Question: Let 'array[N]' an array of 'N' non-negative values. We're trying to recursively partition the array in two (2) subarrays, so that we can achieve the maximum "minimum-sum" of each subarray. The solution is described by the following recursion:

We want to calculate 'opt[0][N-1]'.
Let 'c[x][y]' denote the 'sum{array[i]}' from 'x' up to 'y' (including).
I have managed to unwind the recursion in the following C++ code snippet, using dynamic programming:
'''
for ( uint16_t K1 = 0; K1 < N; K1 ++ ) {
for ( uint16_t K2 = 0; K2 < N-K1; K2 ++ ) {
const uint16_t x = K2, y = K2 + K1;
opt[x][y] = 0;
for ( uint16_t w = x; w < y; w ++ ) {
uint32_t left = c[x][w] + opt[x][w];
uint32_t right = c[w+1][y] + opt[w+1][y];
/* Choose minimum between left-right */
uint32_t val = MIN( left, right );
/* Best opt[x][y] ? */
if ( val > opt[x][y] ) {
opt[x][y] = val;
}
}
} /* K2 */
} /* K1 */
'''
This technique parses all subarrays, beginning from size '1' and up to size 'N'. The final solution will thus be stored in 'opt[0][N-1]'.
For example, if 'N=6', the matrix will be iterated as follows: '(0,0) (1,1) (2,2) (3,3) (4,4) (5,5) (0,1) (1,2) (2,3) (3,4) (4,5) (0,2) (1,3) (2,4) (3,5) (0,3) (1,4) (2,5) (0,4) (1,5) (0,5)'. The final answer will be in 'opt[0][5]'.
I have tested and verified that the above technique works to unwind the recursion. I am trying to further reduce the complexity, as this will run in O(n^3), if I'm correct. Could this be achieved?
---
I'm also noting the physical meaning of the recursion, as it was asked in the comments. Let 'N' denote 'N' cities across a straight line. We're a landlord who controls these cities; at the of a year, each city 'i' pays an upkeep of 'array[i]' coins as long as it's under our control.
Our cities are under attack by a superior force and defeat is unavoidable. At the beginning of each year, we erect a wall between two adjacent cities 'i','i+1', 'x <= i <= y'. During each year, the enemy forces will attack either from the west, thus conquering all cities in '[x,i]', or will attack from the east, thus conquering all cities in '[i+1,y]'. The remaining cities will pay us their upkeep at the end of the year. The enemy forces destroy the wall at the end of the year, retreat, and launch a new attack in the following year. The game ends when only 1 city is left standing.
The enemy forces will always attack from the optimal position, in order to reduce our maximum income . Our strategy is to choose the optimal position of the wall, so as to maximize our total income at the end of the game.
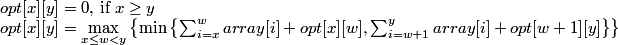
Answer: Here's the final answer to the problem, following the contribution of . Let 'w(x,y)' denote the optimal partition of an array for the problem 'opt[x][y]'. As follows, 'x <= w(x,y) < y'. We assume that the positions for all subproblems 'opt[x][y]' with a given subarray size 'd = y-x' are known.
Let's now try to find the optimal 'w' positions for all subproblems of size 'k+1'. We can easily prove that 'w(x,y+1) >= w(x,y)'; IOW if we add another element to the right, the optimal partition might "move to the right", in order to more evenly balance the two sums; it however cannot "move to the left". In a similar fashion, 'w(x-1,y) <= w(x,y)'.
NB: it would be helpful if someone could attempt to mathematically verify the above.
As follows, let 'wall[x][y]' denote the optimal 'w' solution for the subproblem 'opt[x][y]'. Loop 'for ( uint16_t w = x; w < y; w ++ )' in the original snippet, will be modified as follows:
'''
for ( uint16_t w = wall[x][y-1]; w <= wall[x+1][y]; w ++ ) {
...
if ( val > opt[x][y] ) {
opt[x][y] = val;
wall[x][y] = w;
}
}
'''
A few modifications are needed to deal with corner cases when '0 <= y-x <= 1', but it does the job. It reduces the running time complexity from O(n^3) to O(n^2), since the time to compute the solution for a larger subproblem is amortized O(1), by taking into account the 'w' boundaries. Example: with 'N = 2500', the recursive algorithm (with memoization) runs in 58 sec. The O(n^2) algorithm runs in only 148 msec.